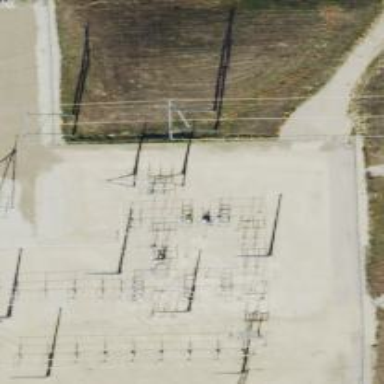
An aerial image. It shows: Switch for power supply.